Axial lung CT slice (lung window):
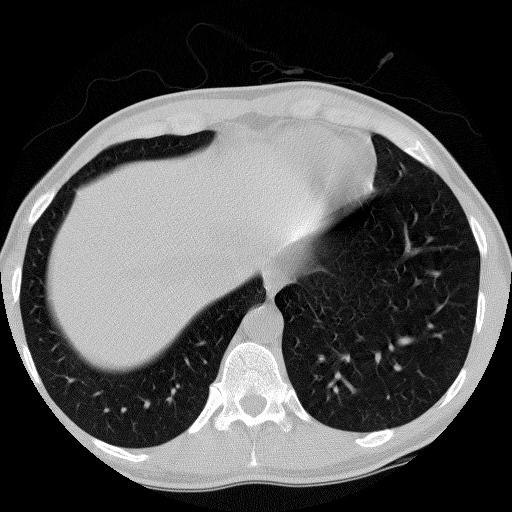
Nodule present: no